Question: Given a NxM plane, find all the possible paths between two points with three movements: right, down and diagonal(right-down, 315o).

I'm stuck on this problem. I have to resolve it two ways: recursive and iterative. For iterative I have the idea but don't know how to implement it.
The description of my idea is:
(Google Translate). We are faced with a board of N columns of width and M rows of height. We must arrive from a point (x1, y1) to another point (x2, y2), so (xi, yj) can not be greater than N or M respectively. The restrictions for movement are that we can only move to the right (1), diagonal down-right (2) and down (3), with each movement we assign the number in parentheses. Given these movements, we realize that we can not go left or up, so x1 has to be less than x2 and y1 has to be greater than y2.
The algorithm would start from the first point (x1, y1) and try to create three "children", one for each movement:
Right (x1 + 1)
Diagonal (x1 + 1, y1-1)
Down (y1-1)
The conditionals for each child to be accepted would be those already said, x1 <= N, y1 <= M, x1 <= x2, y1> = y2.
The iteration would be to try to create 3 more children (one for each movement) from each accepted child.
This iteration would conclude by being (x1, y1) of each child equal to (x2, y2).
Thanks in advance.
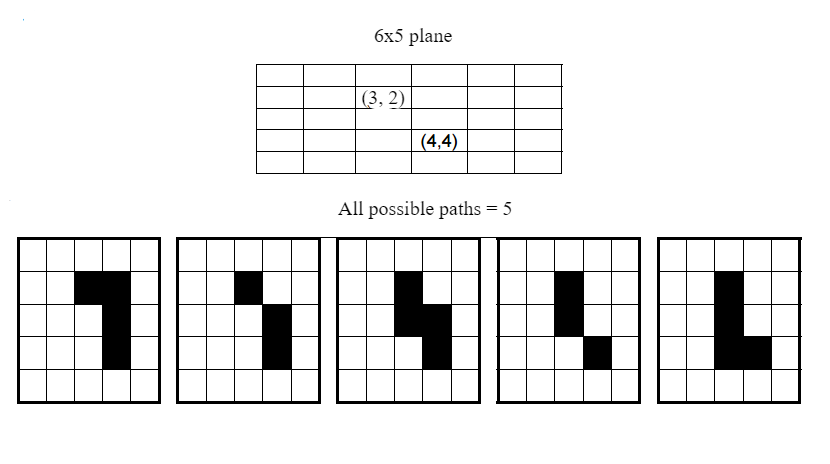
Answer: This can be solved by memoization, which means you keep track of the no. of ways to reach a certain cell in matrix M.
Initially 'M[x][y] = 0 , for all x,y. b/w sx, dx and sy,dy respecitevly'
We first start from source cell (sx,sy), there is only one way to reach it, therefore
'''
sx,sy // source cell
dx,dy // destination cell
M[sx][sy] = 1 ;
for row x between sx, dx :
for column y between sx, dy:
if y-1 >= sy:
M[x][y] += M[x][y-1] // coming to x,y from left cell
if x-1 >= sx:
M[x][y] += M[x][y-1] // coming to x,y from top cell
if x-1 >= sx && y-1 >= sy:
M[x][y] += M[x-1][y-1] // coming from diagonal left cell.
'''
Going by the same idea as iterative approach , the same can be implemented recursively as well:
'''
Initially M[x][y] == -1: for all x b/w sx and dx , for all y b/w sy and dy
path( row, col )
if row == dx && col == dy:
return 1
if M[x][y] != -1: return M[x][y] // this means result for this is already calculated
M[x][y] = 0
if col+1 <= dy:
M[row][col] += path(row, col+1) // going right
if row+1 <= dx:
M[row][col] += path (row+1, col) // going down
if row+1 <= dx && col+1 <= dy:
M[row][col] += path(row+1, col+1) // going diagonally right
return M[row][col]
'''